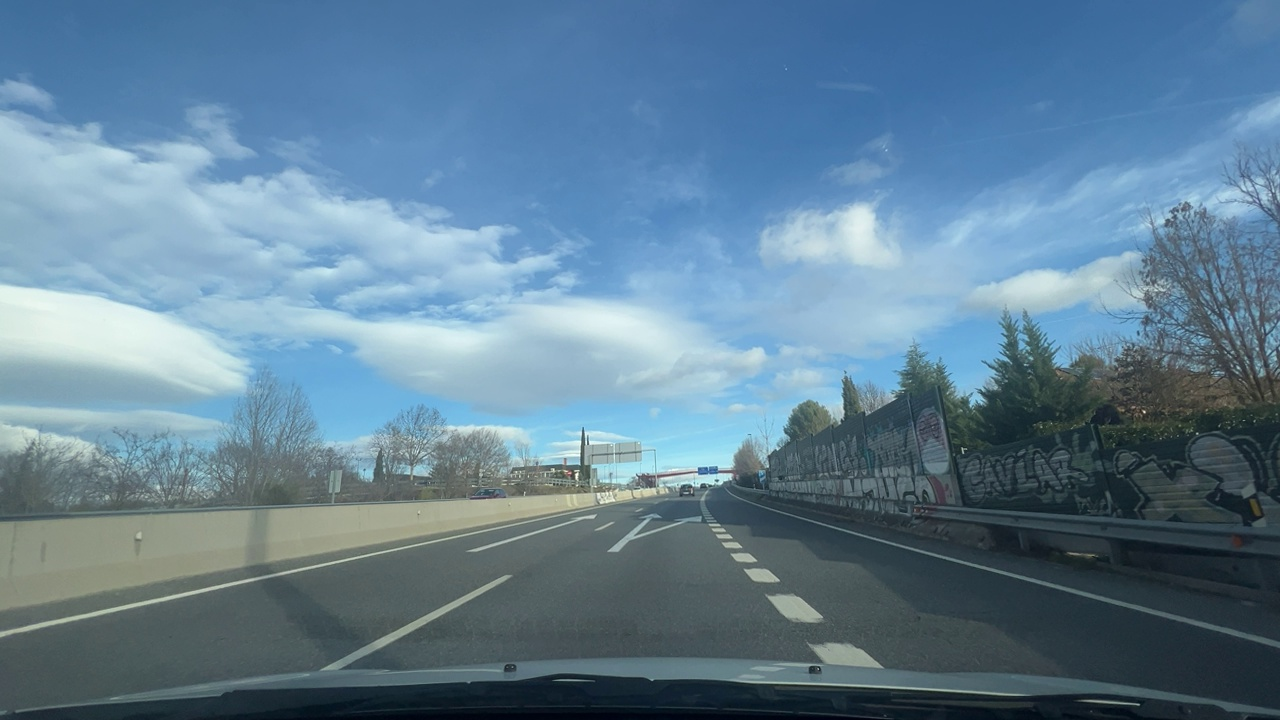
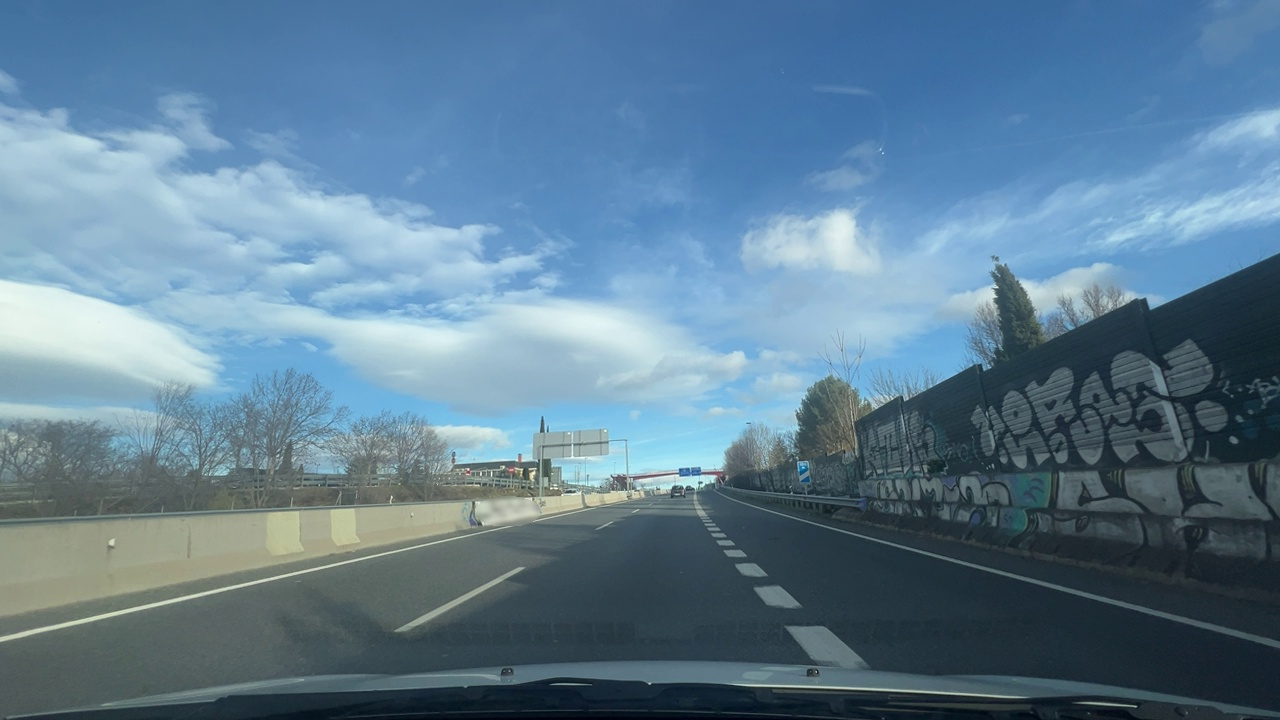
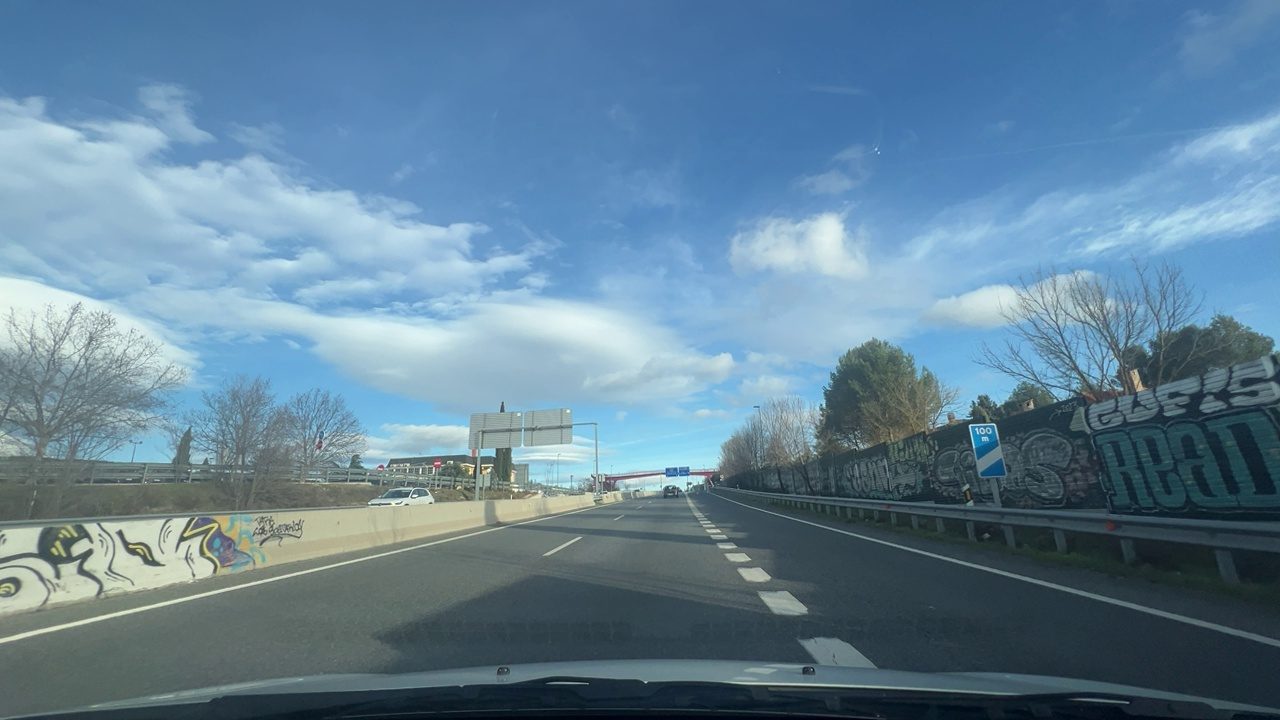
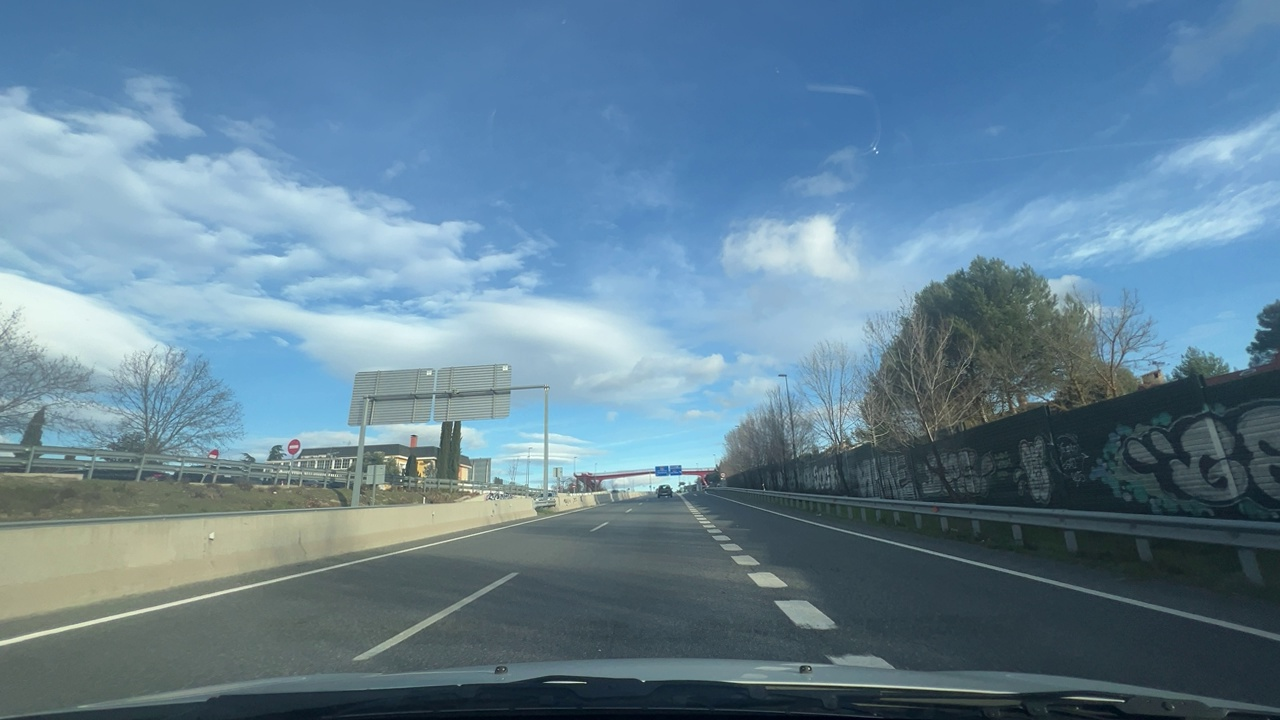
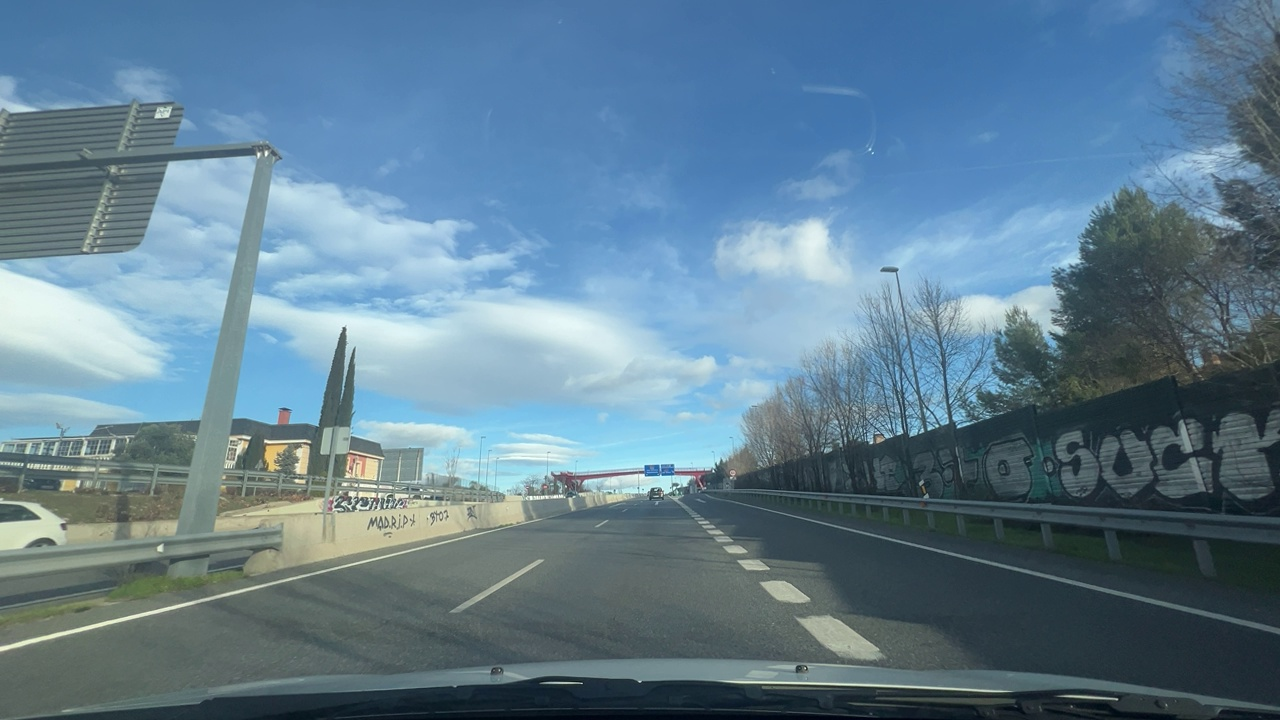
Situation: empty
Question: Are multiple speed limit signs with different values visible?
Answer: No
Reasoning: There are no speed limit signs visible

Situation: empty
Question: Is there a speed limit sign regulating the ego lane?
Answer: No
Reasoning: There are no visible speed limit signs in the ego direction

Situation: empty
Question: Is the ego vehicle traveling on a highway?
Answer: Yes
Reasoning: Multiple wide lanes and highway-style signage indicate a highway environment.

Situation: empty
Question: Is the ego vehicle entering or exiting a highway?
Answer: No
Reasoning: The ego vehicle is travelling inside the highway with a merging lane to the right